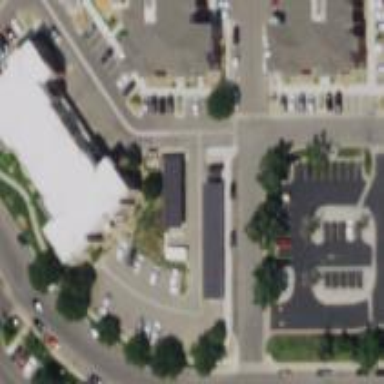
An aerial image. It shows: Office building.